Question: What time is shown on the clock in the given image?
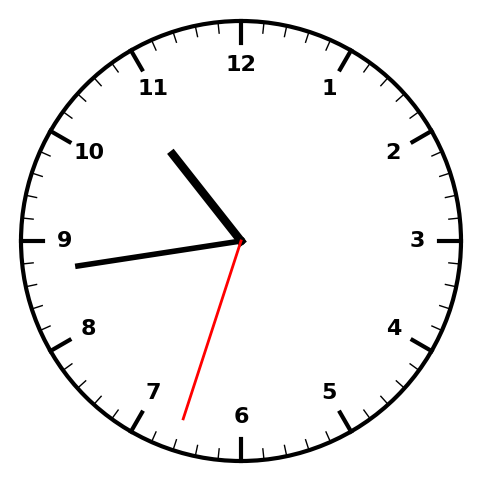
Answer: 10:43:33